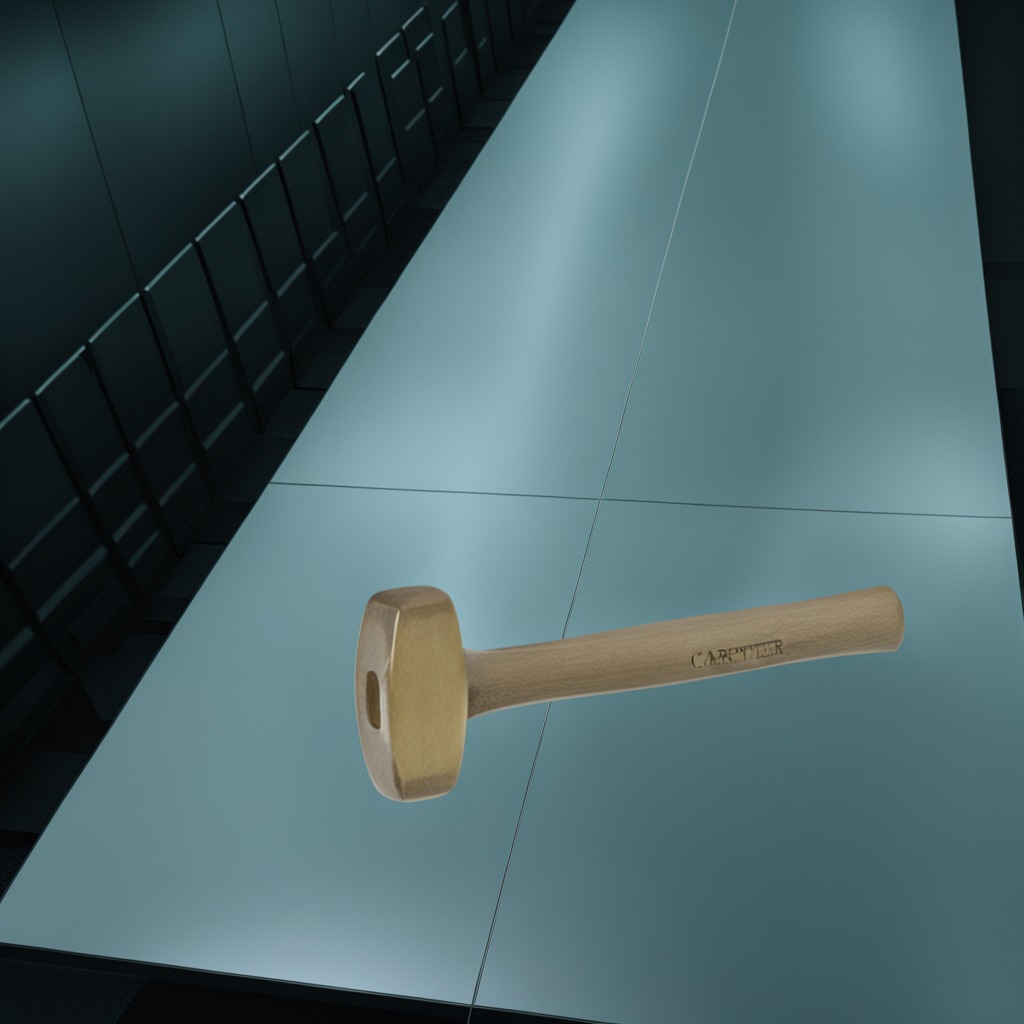
A hammer lies on the clean empty table in a railway signal maintenance room lit by harsh overhead fluorescents photorealistic surface textures crisp shadows high dynamic range